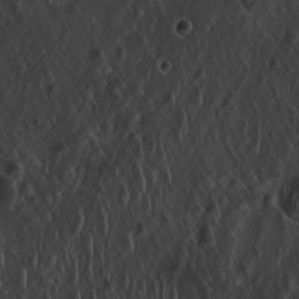
Label: non_frost